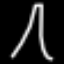
Label: The Eiffel Tower